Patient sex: M
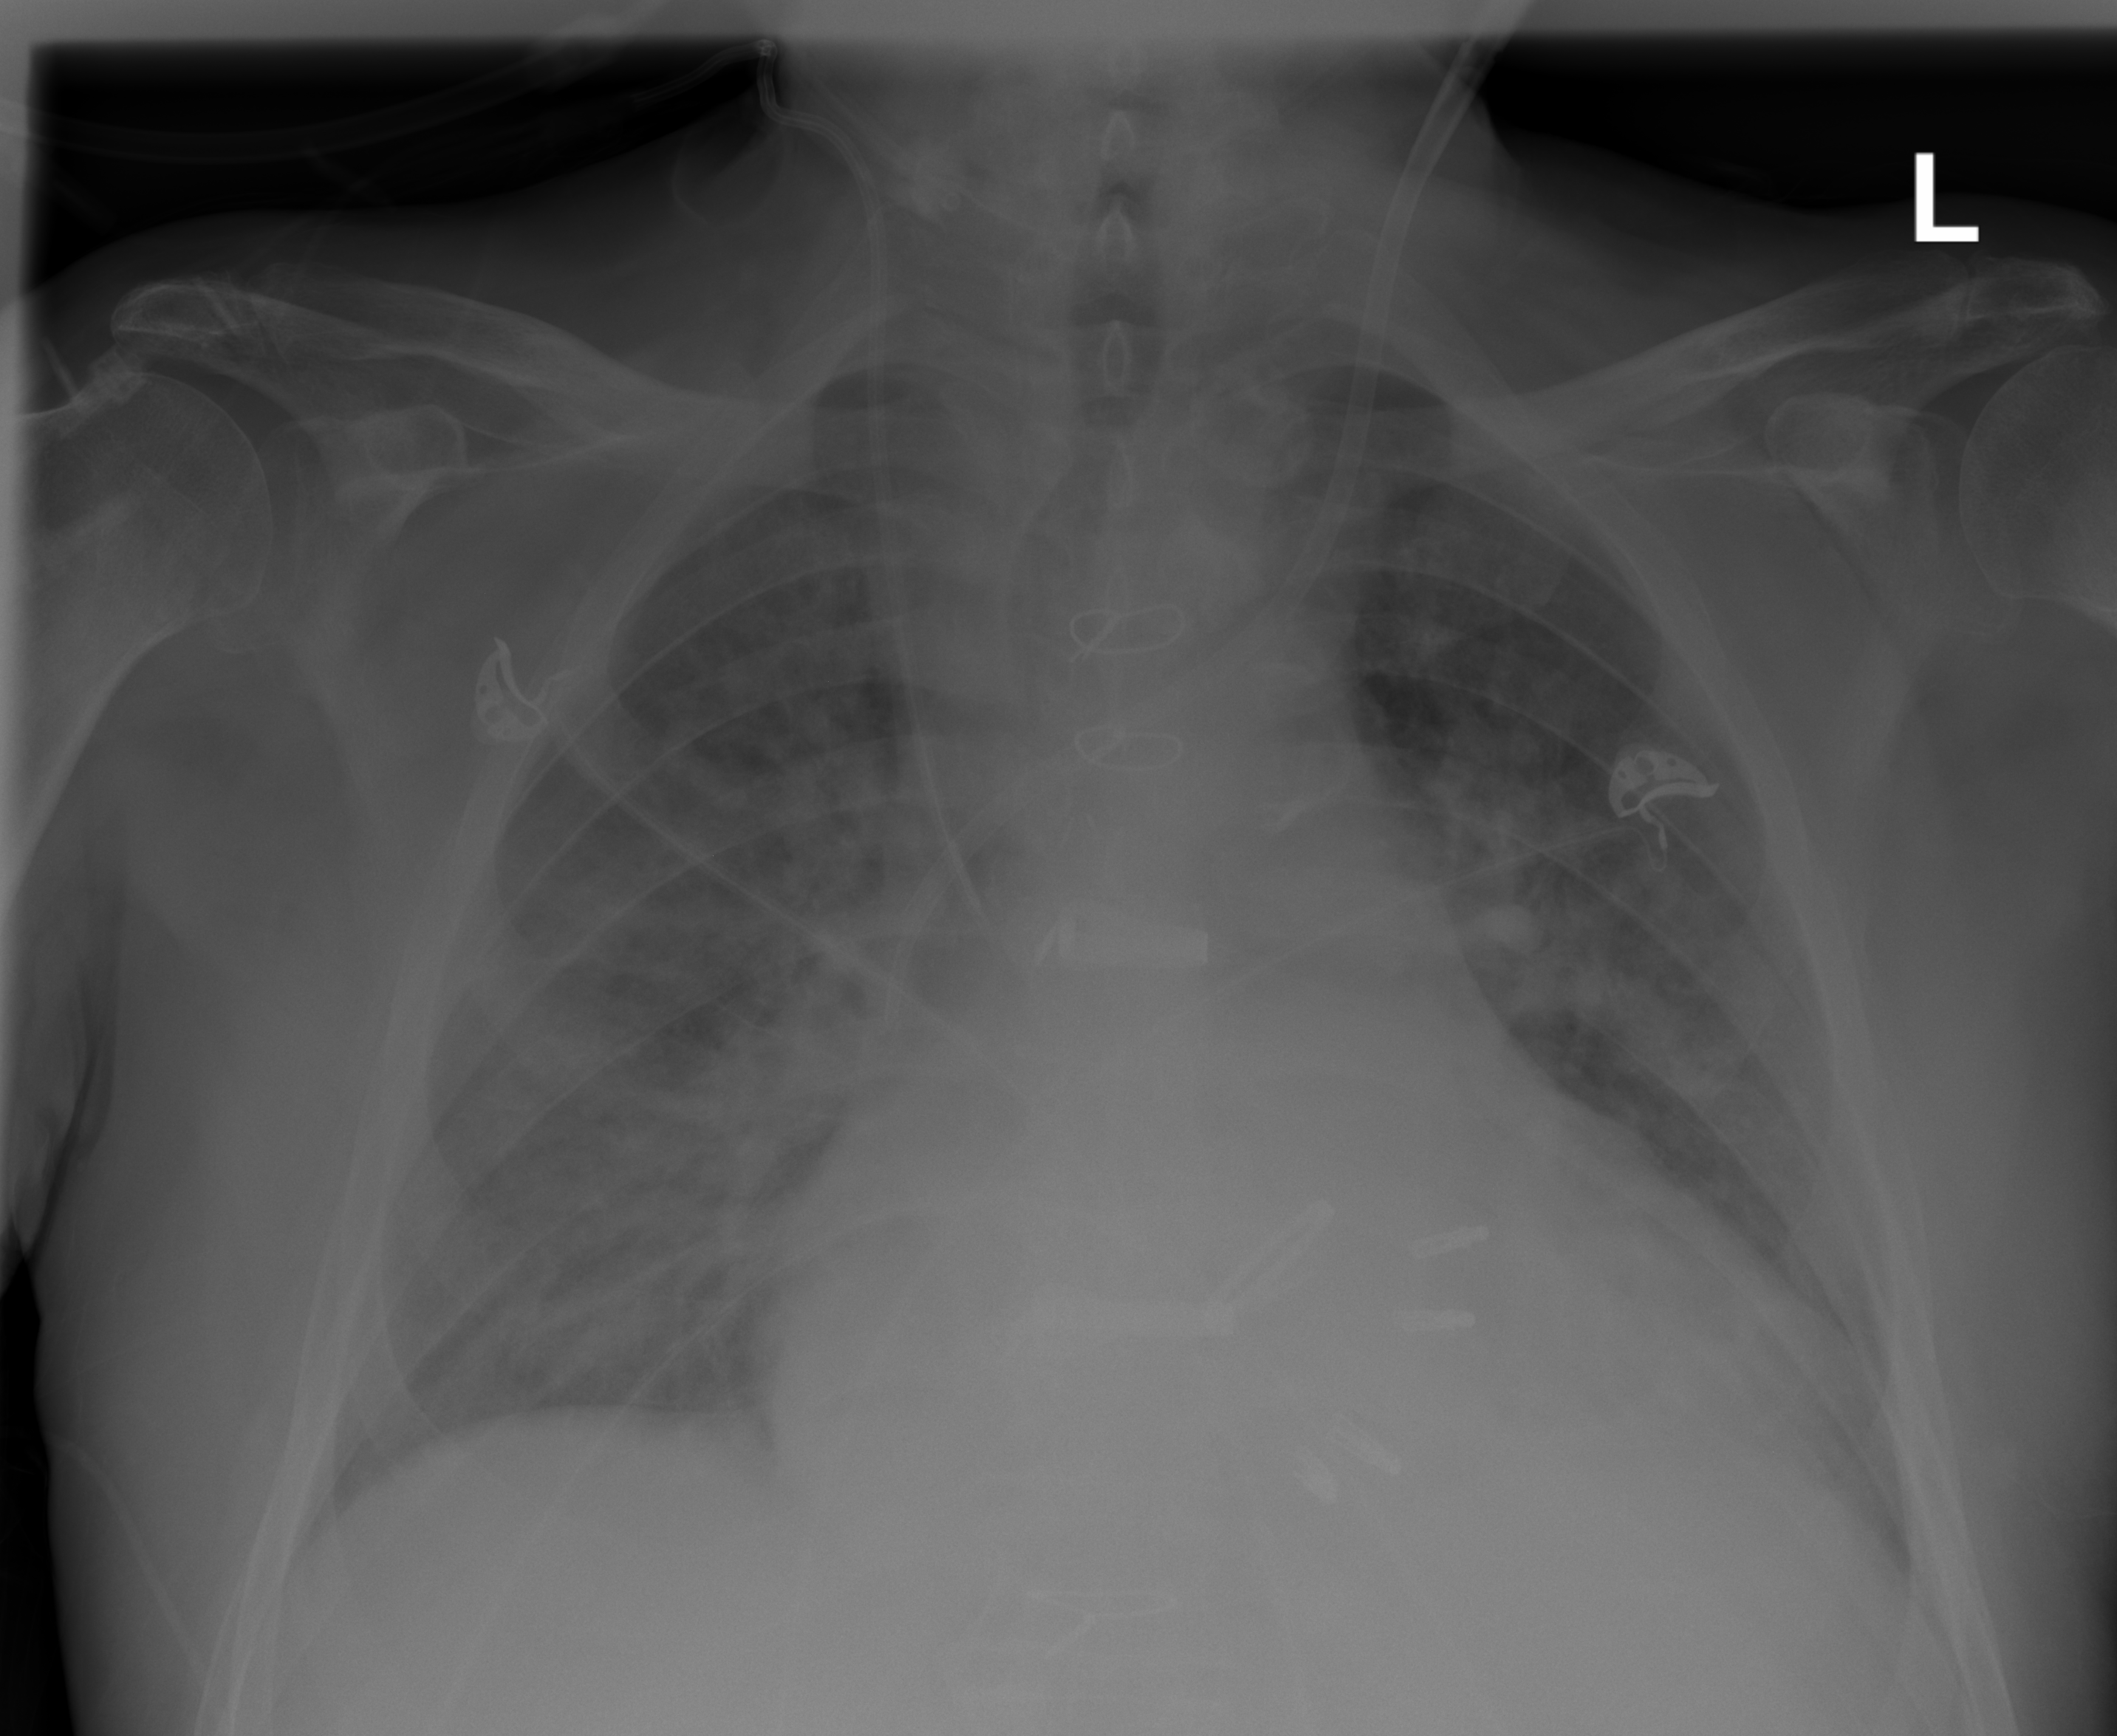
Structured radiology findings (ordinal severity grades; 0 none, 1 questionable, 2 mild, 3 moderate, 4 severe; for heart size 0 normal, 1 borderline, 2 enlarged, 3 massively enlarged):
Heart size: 2
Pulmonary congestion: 2
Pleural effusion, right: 1
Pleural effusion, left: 2
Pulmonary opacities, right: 3
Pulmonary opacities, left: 2
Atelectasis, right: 2
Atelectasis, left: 2